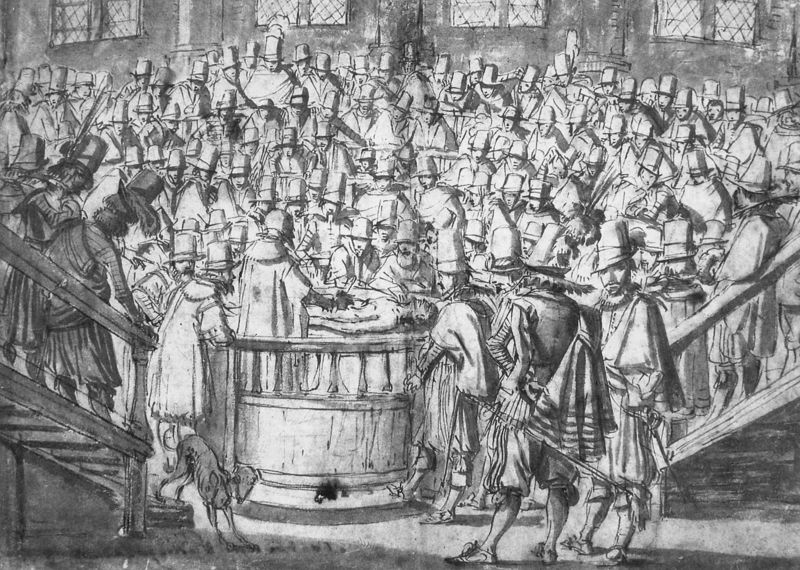
Titel: Eine Demonstration im Leidener theatrum anatomicum
Künstler: Willem Buytewech
Schlagwörter: schatten, menschen, fenster, grau, holz, hut, hüte, männer, raum, schwarz, weiss, zeichnung, hund, versammlung, wand, anatomie, kragen, leiche, tot, toter, publikum, rund, tribüne, zuschauer, fläche, mauer, saal, treppe, robe, geländer, stufen, druck, viele, schwarzweiß, schwert, degen, medizin, aufmerksamkeit, halbkreis, leichnam, mittelalter, drinnen, verletzung, doktor, kardinäle, erhöhung, fesnter, sektion, mediziner, hörsaal, studenten, vorlesung, experiment, erstaunen, obduktion, geläder, sezieren, sezierung, marterung, leichenschau, galsfenster, univiersität, teatrum anatomicum